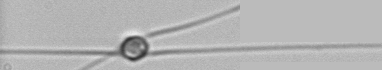
Label: Chaetoceros_danicus